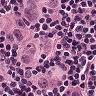
Metastatic tissue present: yes